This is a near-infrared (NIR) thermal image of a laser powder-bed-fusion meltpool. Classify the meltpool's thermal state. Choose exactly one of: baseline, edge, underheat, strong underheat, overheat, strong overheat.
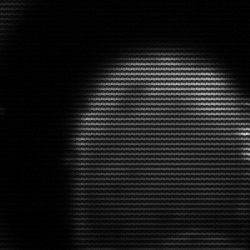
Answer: edge